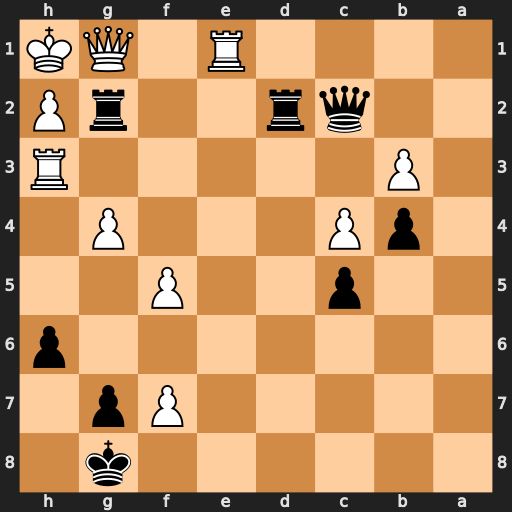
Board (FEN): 6k1/5Pp1/7p/2p2P2/1pP3P1/1P5R/2qr2rP/4R1QK
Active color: b
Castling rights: -
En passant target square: -
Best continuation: Kxf7 Qxg2 Rxg2